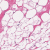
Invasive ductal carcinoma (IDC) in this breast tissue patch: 0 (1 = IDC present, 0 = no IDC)